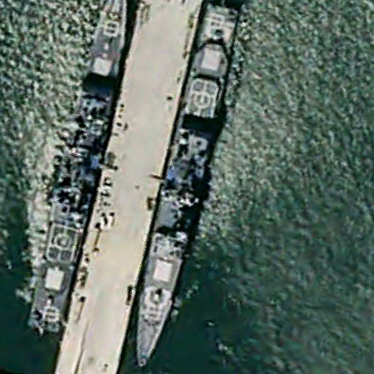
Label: cruiser